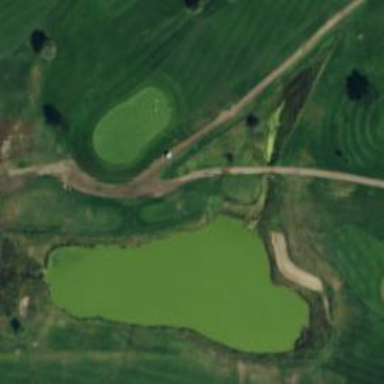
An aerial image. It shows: Golf hole.